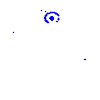
Particle: kaon